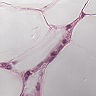
Metastatic tissue present: no